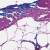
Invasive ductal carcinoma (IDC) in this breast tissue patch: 0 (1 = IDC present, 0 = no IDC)